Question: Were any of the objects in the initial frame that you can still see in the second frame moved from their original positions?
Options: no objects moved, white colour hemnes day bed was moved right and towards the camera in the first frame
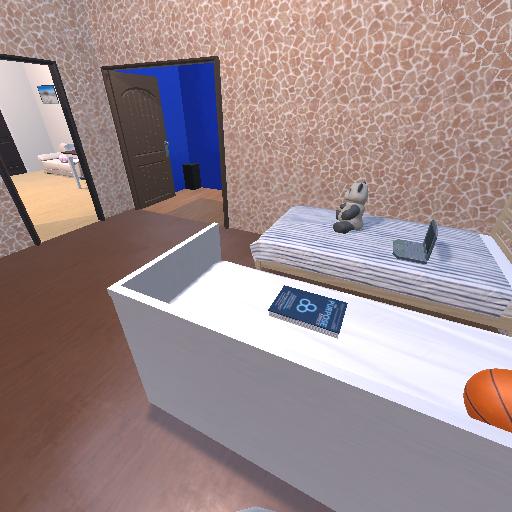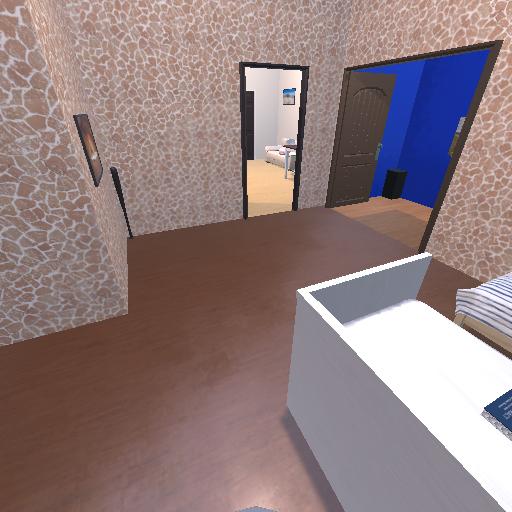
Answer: no objects moved